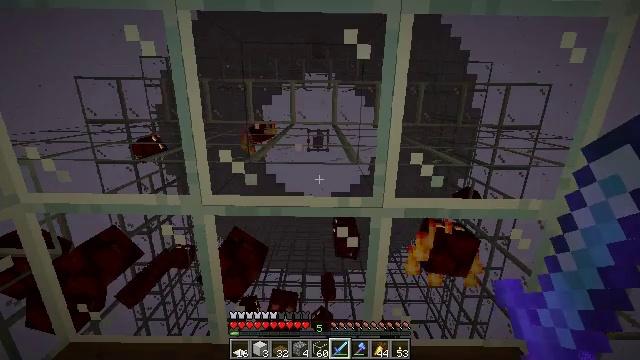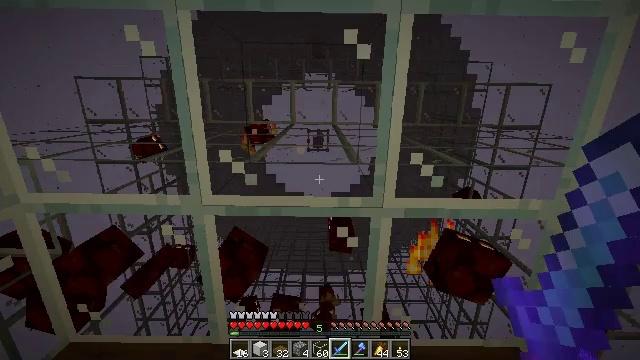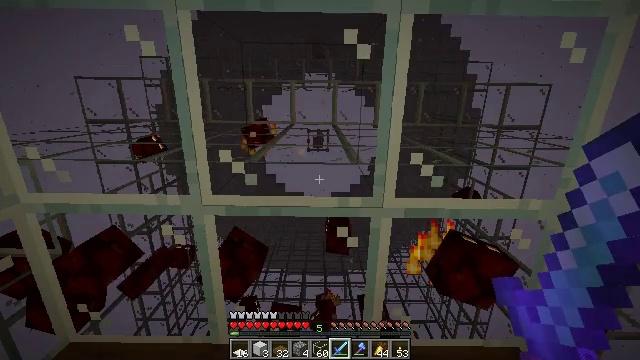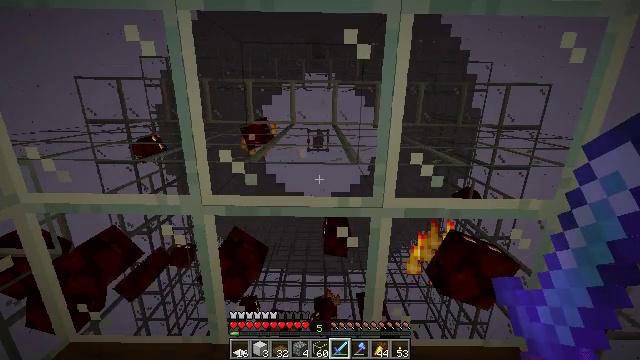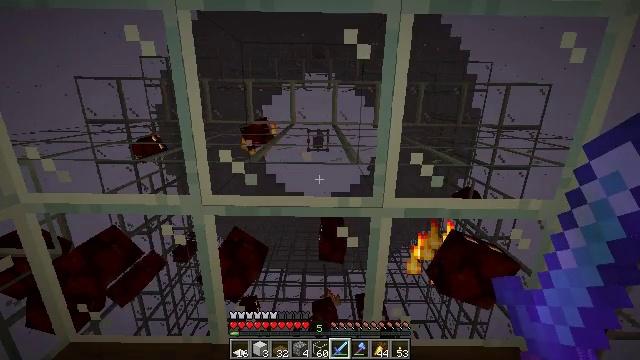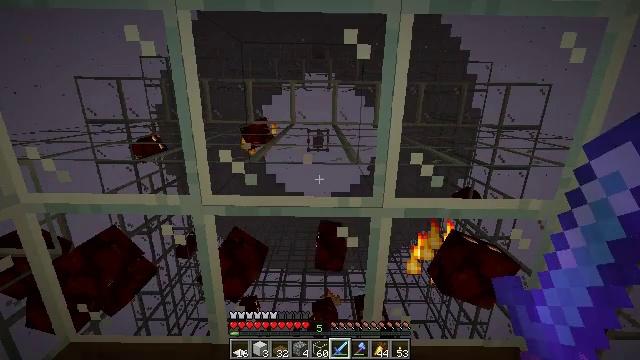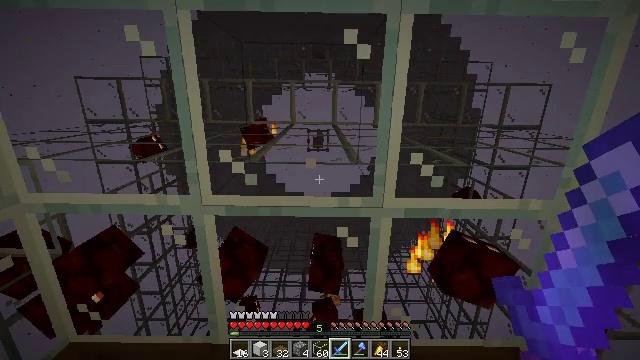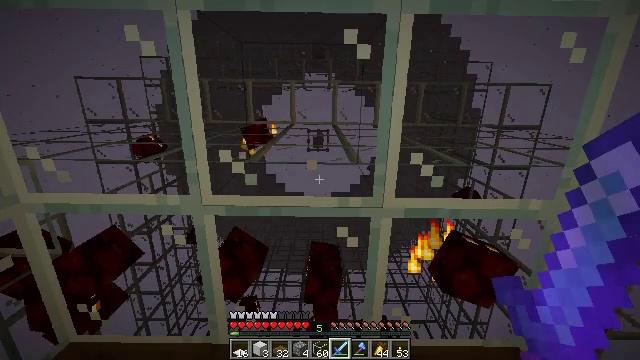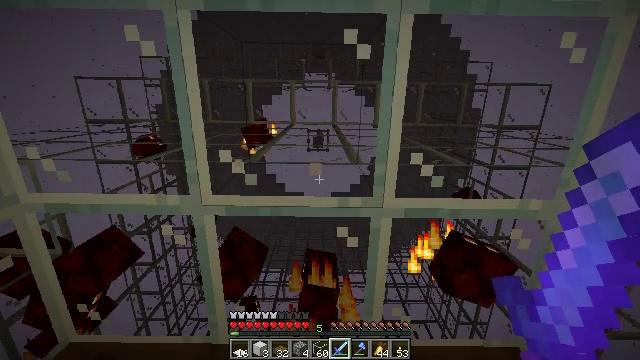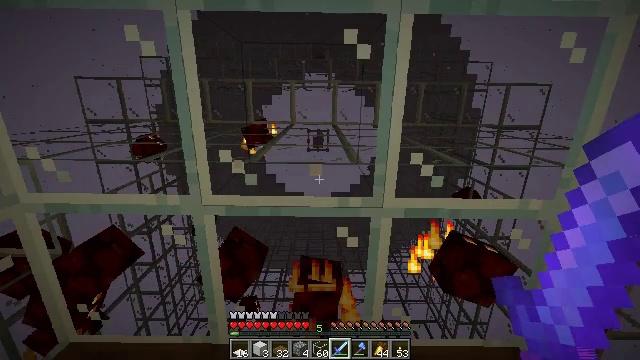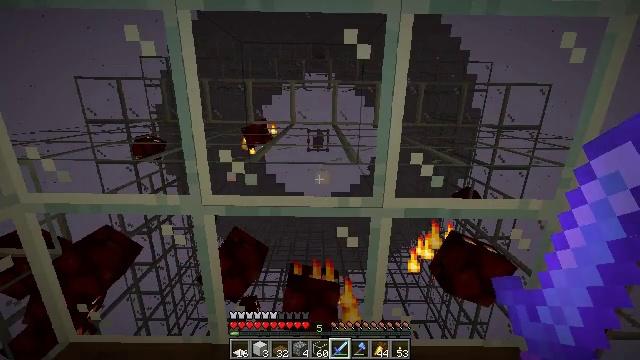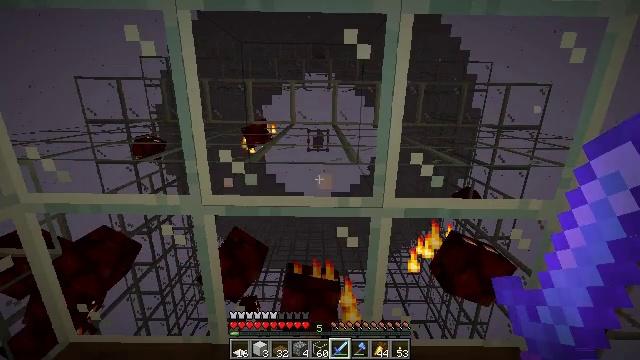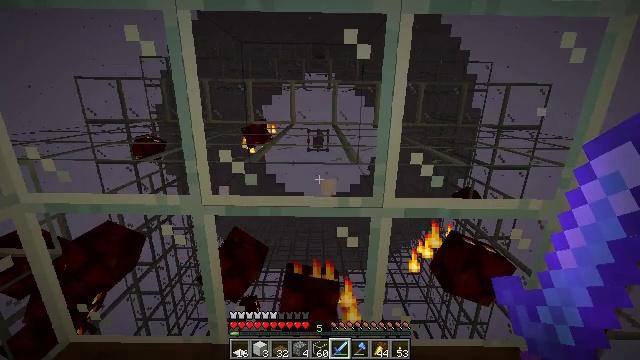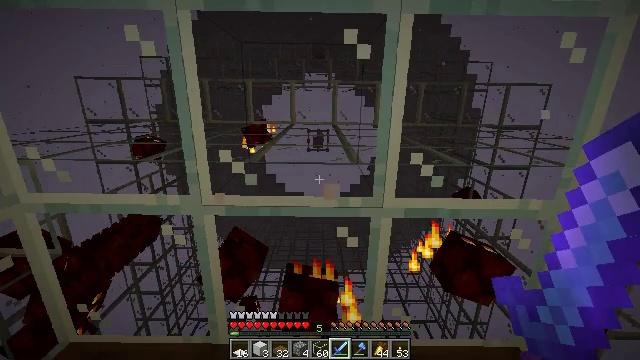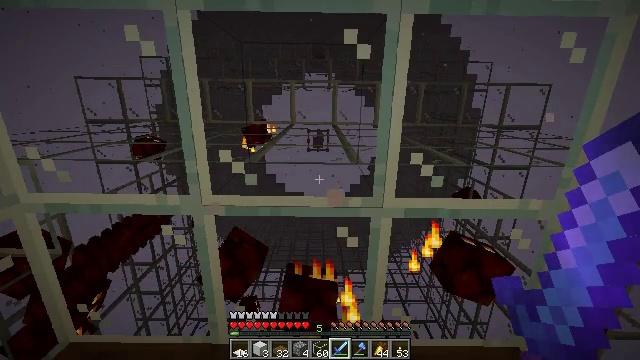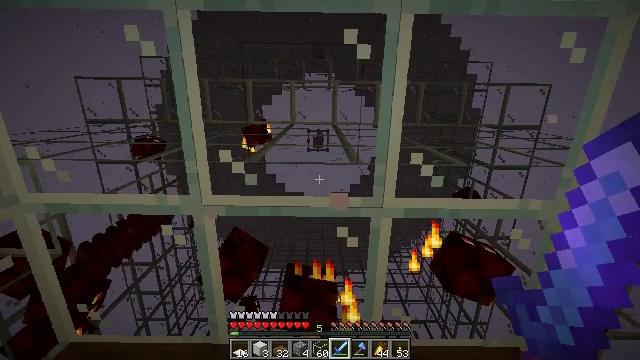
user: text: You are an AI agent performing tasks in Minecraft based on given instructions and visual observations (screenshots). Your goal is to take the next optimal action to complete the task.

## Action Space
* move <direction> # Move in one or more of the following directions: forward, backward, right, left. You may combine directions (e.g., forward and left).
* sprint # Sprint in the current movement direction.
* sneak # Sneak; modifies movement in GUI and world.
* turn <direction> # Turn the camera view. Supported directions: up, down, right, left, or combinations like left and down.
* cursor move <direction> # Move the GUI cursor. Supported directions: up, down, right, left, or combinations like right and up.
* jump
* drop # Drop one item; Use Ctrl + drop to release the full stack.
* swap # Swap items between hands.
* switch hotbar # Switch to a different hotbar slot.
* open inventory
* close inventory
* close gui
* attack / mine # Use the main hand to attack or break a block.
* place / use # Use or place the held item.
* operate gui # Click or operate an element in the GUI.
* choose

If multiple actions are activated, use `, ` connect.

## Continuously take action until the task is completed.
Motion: motion action
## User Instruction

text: Combat the magma cube.
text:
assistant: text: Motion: no_op
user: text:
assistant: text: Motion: no_op
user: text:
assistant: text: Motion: no_op
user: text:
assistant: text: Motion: no_op
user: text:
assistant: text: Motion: no_op
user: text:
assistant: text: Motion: no_op
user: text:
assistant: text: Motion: no_op
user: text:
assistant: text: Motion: no_op
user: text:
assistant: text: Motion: no_op
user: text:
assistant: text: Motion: no_op
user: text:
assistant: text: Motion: no_op
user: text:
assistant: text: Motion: no_op
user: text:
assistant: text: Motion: no_op
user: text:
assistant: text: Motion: no_op
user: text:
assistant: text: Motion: no_op
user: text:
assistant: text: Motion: no_op
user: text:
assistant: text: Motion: turn down
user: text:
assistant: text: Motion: turn left and down
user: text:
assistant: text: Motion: turn down
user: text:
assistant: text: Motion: turn down
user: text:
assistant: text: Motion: turn left and down
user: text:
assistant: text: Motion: turn down
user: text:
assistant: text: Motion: no_op
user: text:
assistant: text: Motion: turn down
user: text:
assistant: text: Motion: turn down
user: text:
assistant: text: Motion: no_op
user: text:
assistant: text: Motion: turn right and down
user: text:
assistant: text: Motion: turn right and down
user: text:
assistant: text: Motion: no_op
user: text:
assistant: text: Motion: no_op